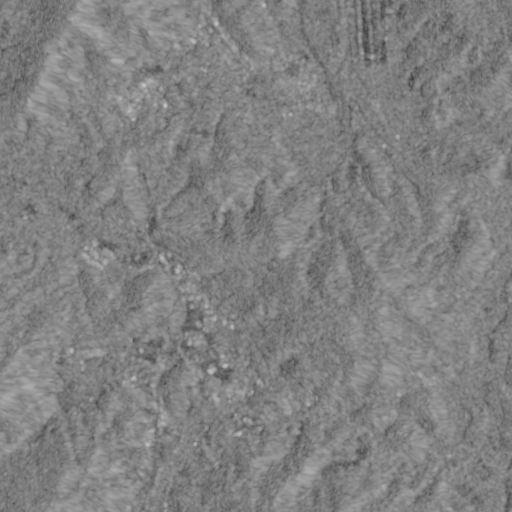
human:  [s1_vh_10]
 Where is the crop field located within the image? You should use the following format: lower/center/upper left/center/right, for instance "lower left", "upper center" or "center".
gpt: The crop field is located in the upper right of the image.
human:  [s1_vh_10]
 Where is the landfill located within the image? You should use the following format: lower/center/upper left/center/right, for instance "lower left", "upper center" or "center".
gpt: The landfill is located in the lower right of the image.
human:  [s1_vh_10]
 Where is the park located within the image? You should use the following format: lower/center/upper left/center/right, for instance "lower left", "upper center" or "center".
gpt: The park is located in the upper right of the image.
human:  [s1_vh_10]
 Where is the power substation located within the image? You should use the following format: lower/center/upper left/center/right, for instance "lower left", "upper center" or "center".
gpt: The power substation is located in the lower center of the image.
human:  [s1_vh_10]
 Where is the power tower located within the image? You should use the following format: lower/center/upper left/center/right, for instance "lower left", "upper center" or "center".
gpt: There is no power tower in the image.

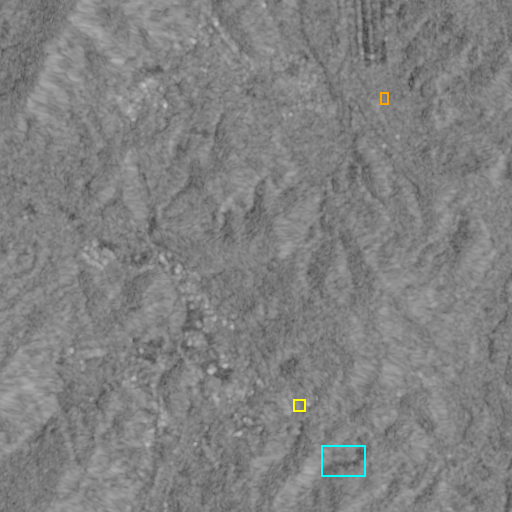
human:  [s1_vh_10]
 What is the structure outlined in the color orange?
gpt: The structure outlined in orange is a crop field.
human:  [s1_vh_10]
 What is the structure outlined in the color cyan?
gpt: The structure outlined in cyan is a landfill.
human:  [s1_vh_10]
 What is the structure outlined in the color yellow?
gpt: The structure outlined in yellow is a power substation.
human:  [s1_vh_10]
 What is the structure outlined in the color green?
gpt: There is no green outline.